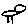
Label: bird